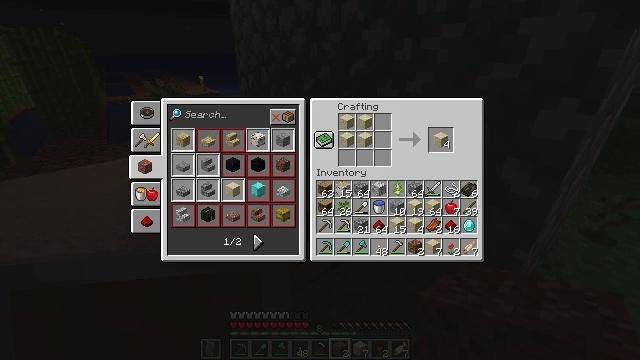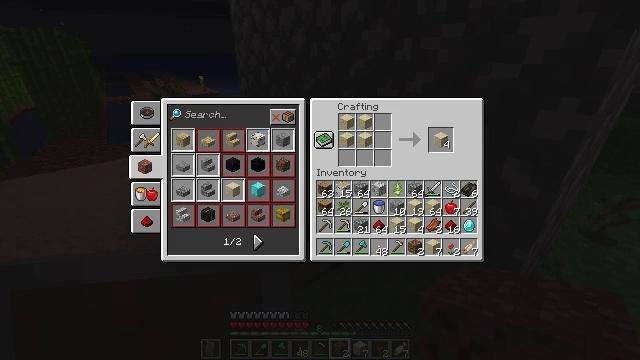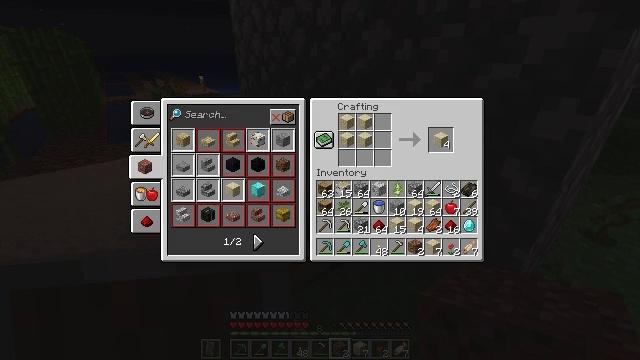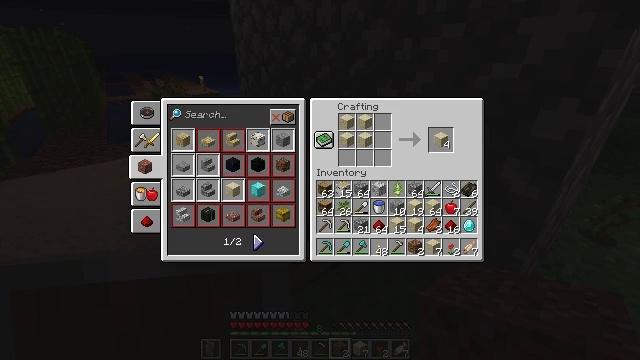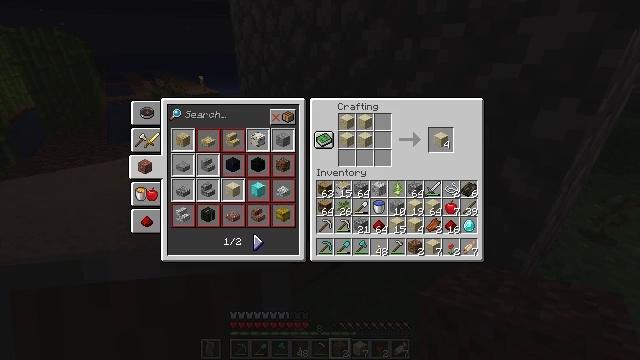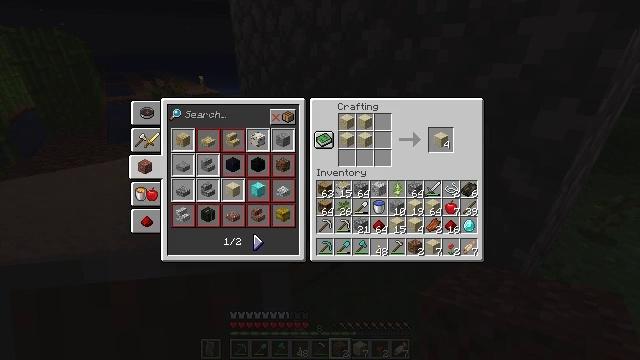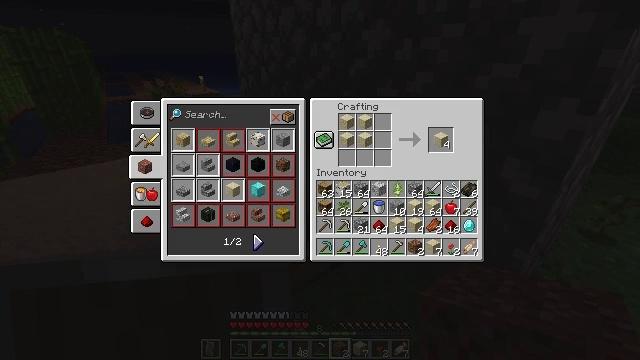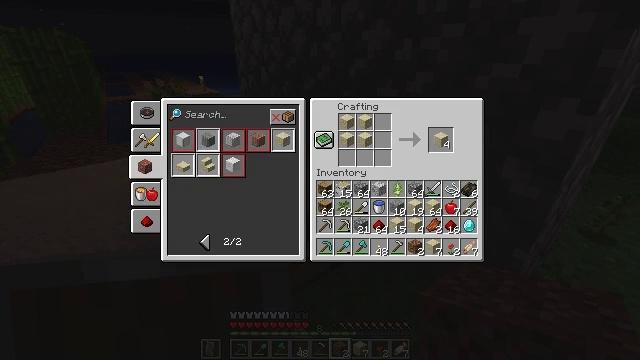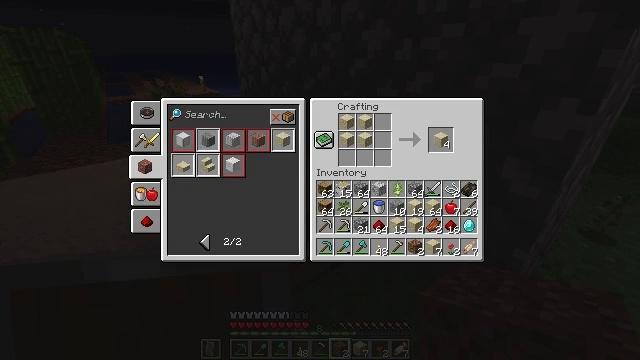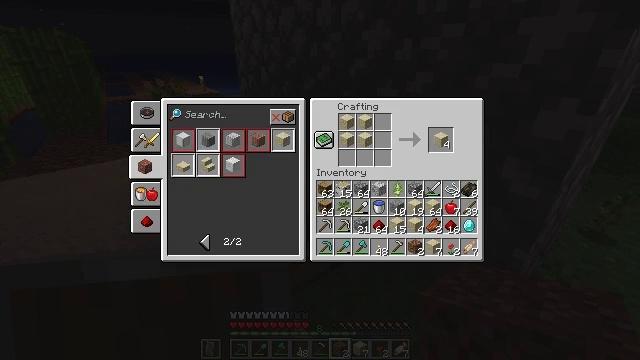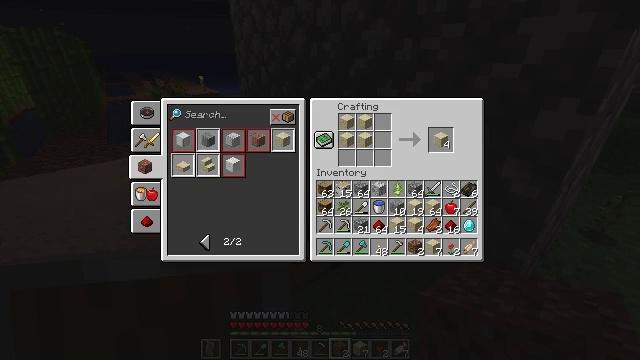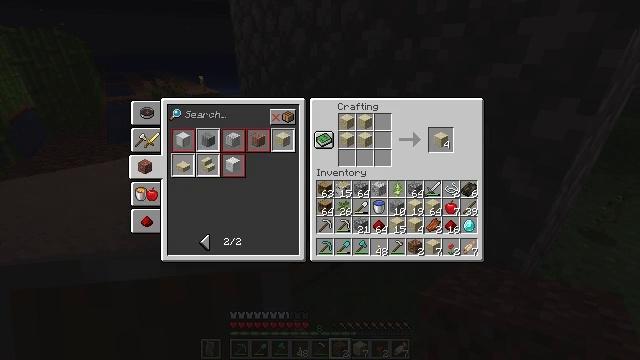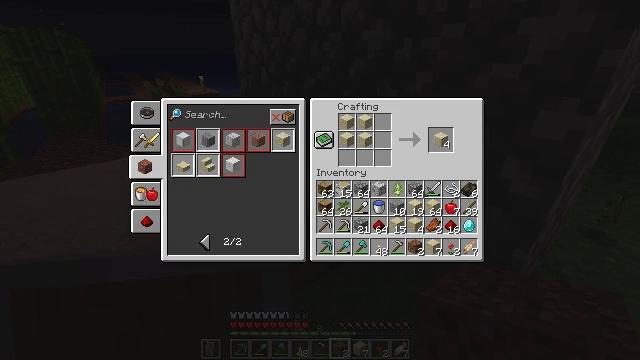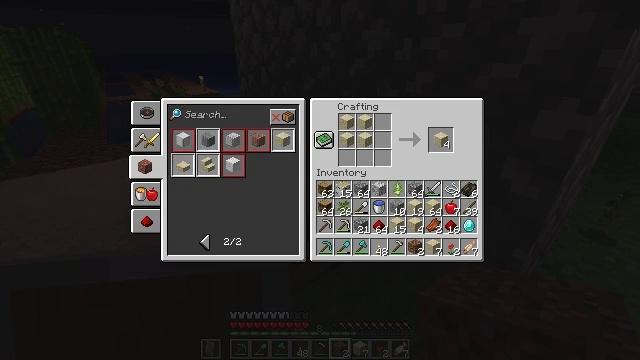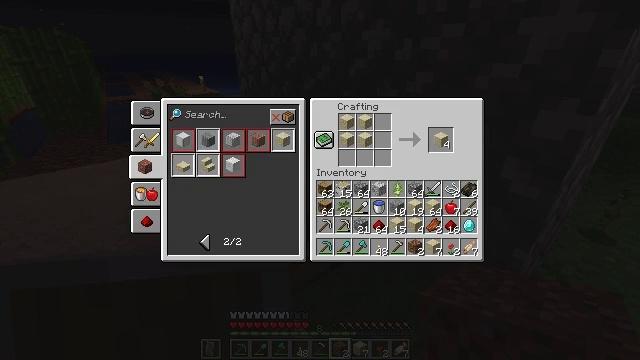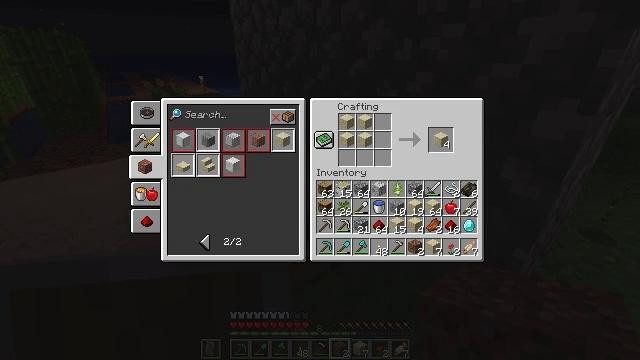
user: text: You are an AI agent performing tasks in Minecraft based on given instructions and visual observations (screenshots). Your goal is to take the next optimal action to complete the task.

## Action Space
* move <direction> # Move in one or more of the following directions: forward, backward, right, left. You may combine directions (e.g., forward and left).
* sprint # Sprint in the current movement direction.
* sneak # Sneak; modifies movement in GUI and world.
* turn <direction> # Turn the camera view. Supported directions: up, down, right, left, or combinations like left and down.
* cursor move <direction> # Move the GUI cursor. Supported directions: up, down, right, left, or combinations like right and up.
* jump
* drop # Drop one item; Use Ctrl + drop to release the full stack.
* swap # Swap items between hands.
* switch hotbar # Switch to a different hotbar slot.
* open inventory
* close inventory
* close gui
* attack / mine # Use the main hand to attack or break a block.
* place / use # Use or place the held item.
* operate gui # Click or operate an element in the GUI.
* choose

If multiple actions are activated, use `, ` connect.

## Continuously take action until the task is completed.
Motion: motion action
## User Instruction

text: Use sandstone in the crafting grid to make a sandstone wall.
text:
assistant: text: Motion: no_op
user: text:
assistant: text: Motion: no_op
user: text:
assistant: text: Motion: no_op
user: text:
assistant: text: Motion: no_op
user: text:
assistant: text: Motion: no_op
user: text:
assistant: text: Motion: no_op
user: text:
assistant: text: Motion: operate gui
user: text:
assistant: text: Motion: operate gui
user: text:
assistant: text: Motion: operate gui
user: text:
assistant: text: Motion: no_op
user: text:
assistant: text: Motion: no_op
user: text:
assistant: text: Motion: no_op
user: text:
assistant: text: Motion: no_op
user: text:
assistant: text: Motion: no_op
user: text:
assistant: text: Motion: cursor move left and up
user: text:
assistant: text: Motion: cursor move left and up
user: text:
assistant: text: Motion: cursor move left and up
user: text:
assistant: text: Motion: cursor move left and up
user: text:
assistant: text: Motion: cursor move up
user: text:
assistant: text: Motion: no_op
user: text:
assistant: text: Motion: cursor move left
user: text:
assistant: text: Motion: cursor move left and up
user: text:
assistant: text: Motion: no_op
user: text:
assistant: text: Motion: no_op
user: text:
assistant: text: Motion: no_op
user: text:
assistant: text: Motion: no_op
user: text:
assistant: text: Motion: operate gui
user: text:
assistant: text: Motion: operate gui
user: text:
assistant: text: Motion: operate gui
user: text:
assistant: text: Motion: no_op